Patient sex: M
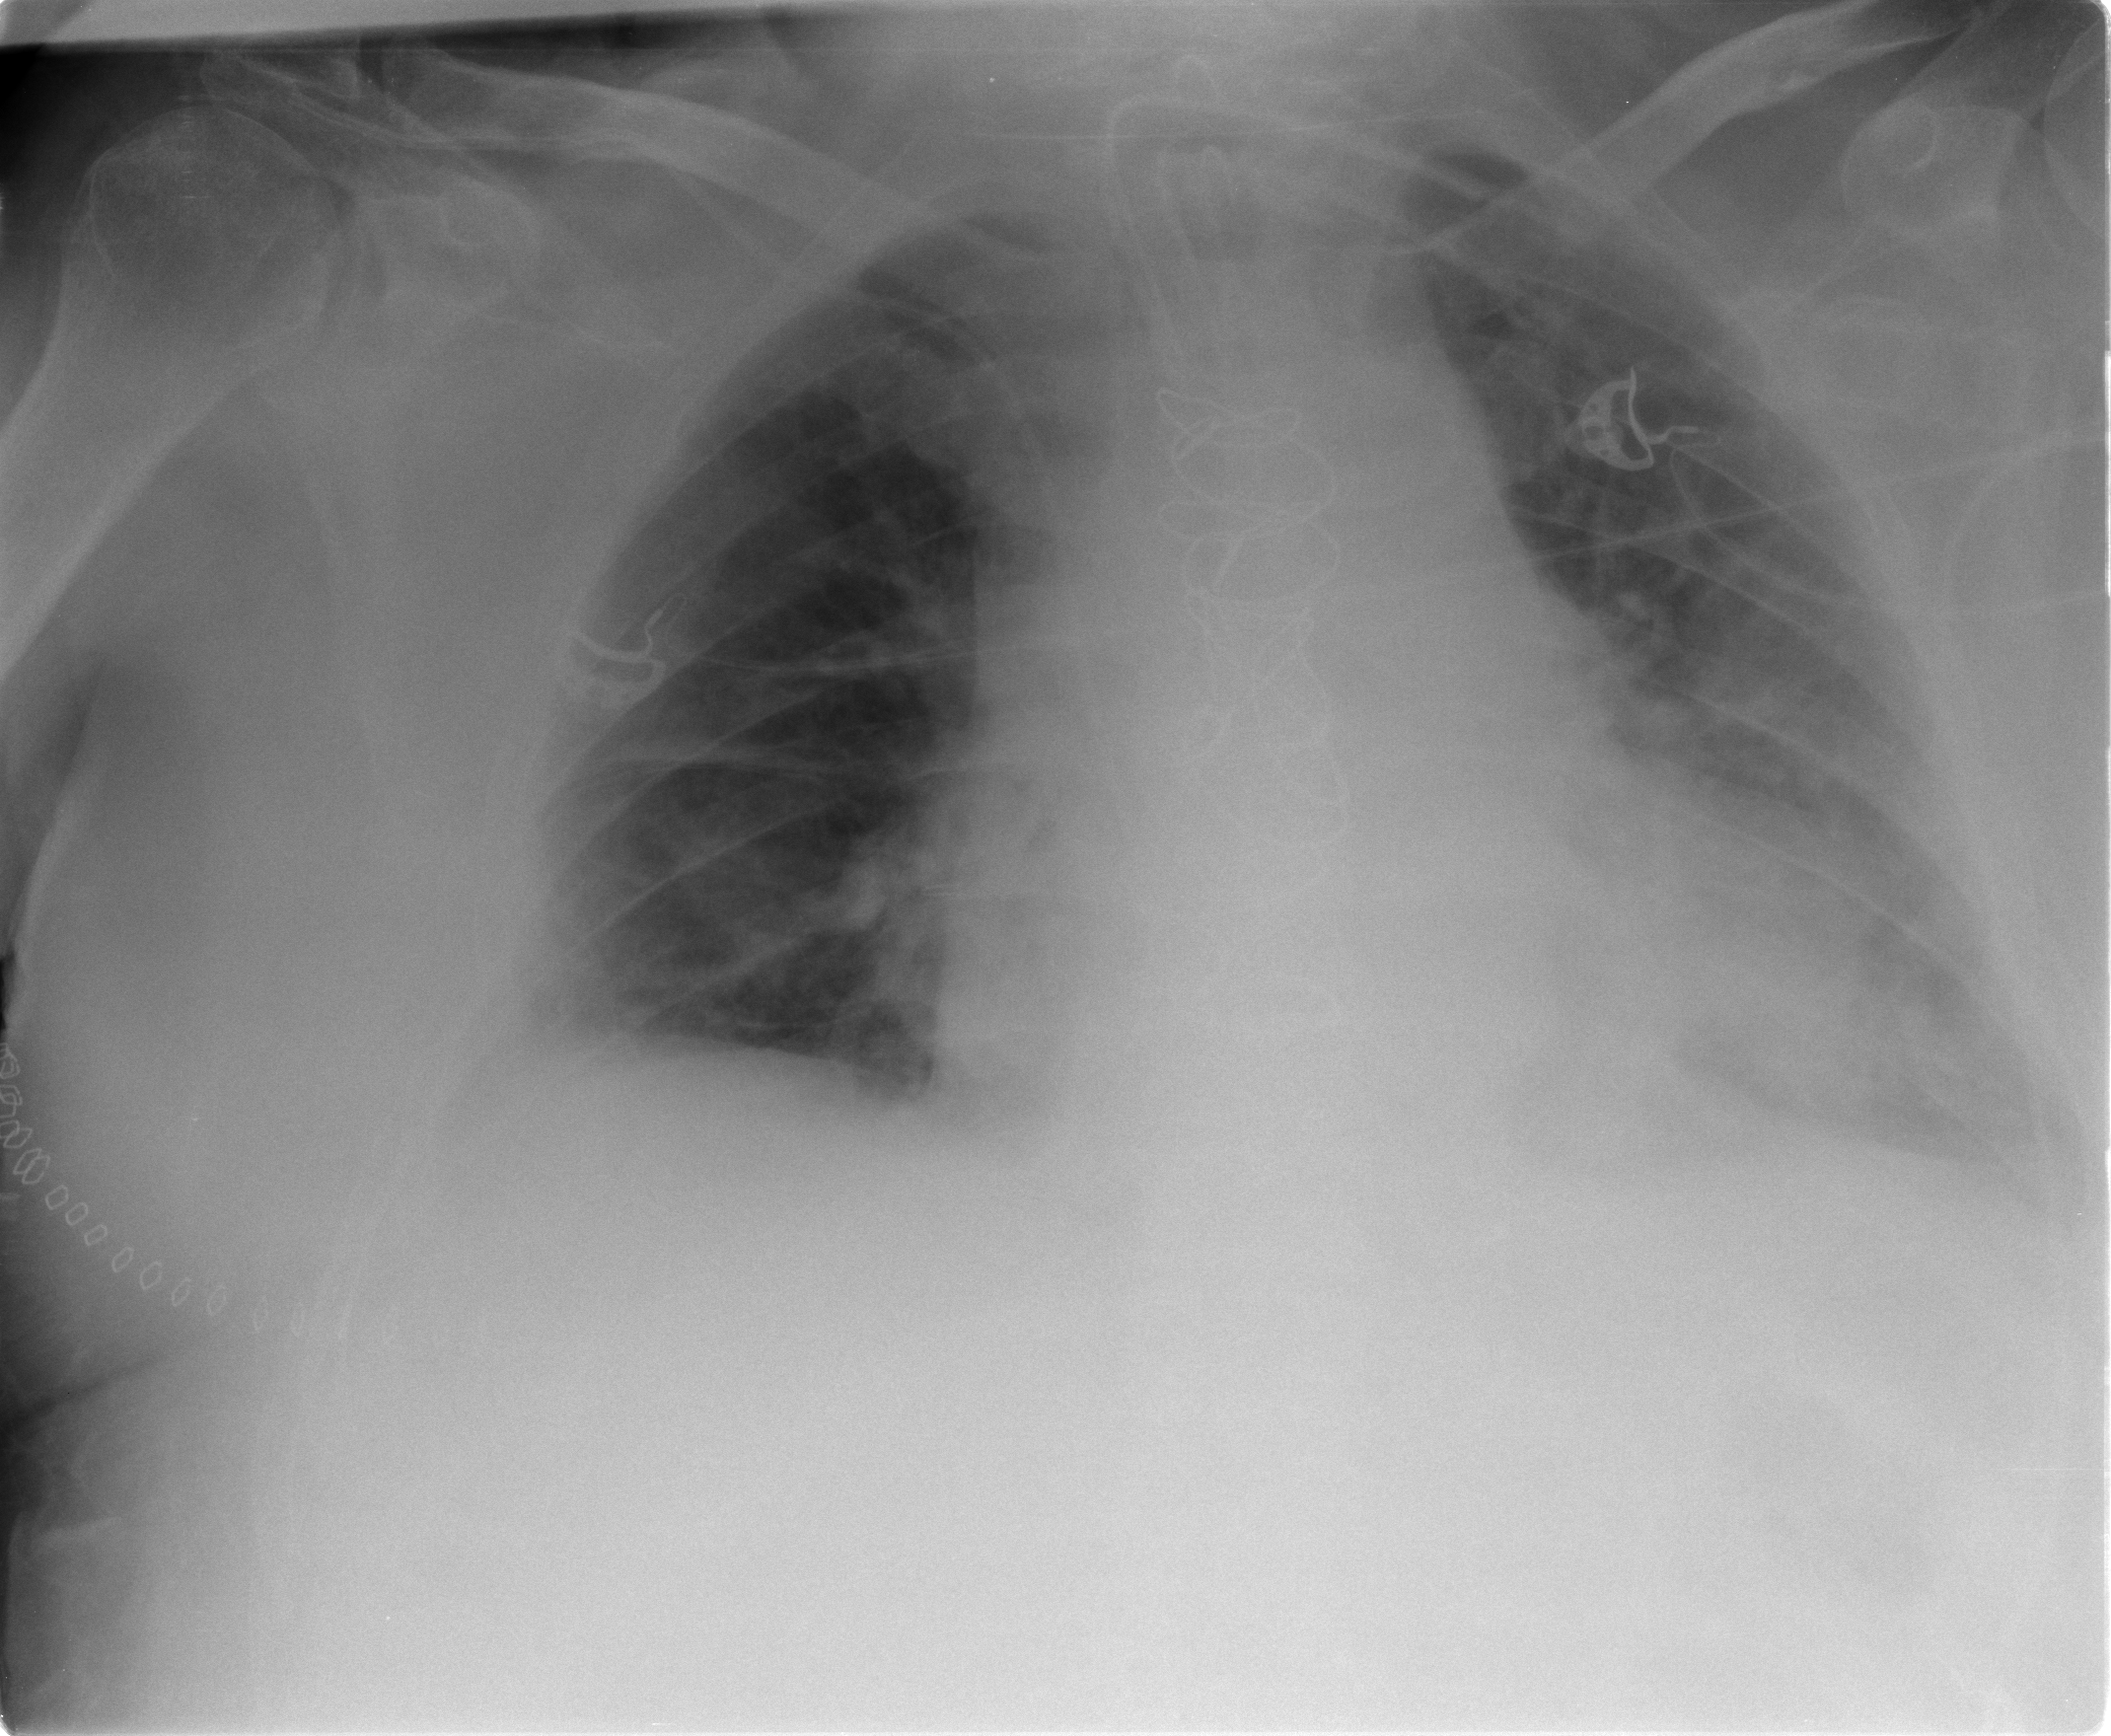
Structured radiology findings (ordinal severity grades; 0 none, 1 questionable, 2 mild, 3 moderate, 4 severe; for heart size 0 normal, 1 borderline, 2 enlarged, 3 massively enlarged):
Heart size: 2
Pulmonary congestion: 2
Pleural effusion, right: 1
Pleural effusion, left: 2
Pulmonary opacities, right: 2
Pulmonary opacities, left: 2
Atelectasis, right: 1
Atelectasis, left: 2